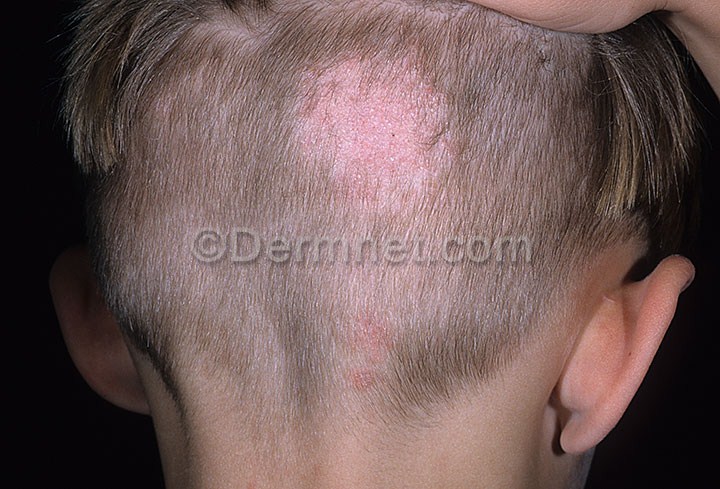
Disease: Tinea Ringworm Candidiasis and other Fungal Infections